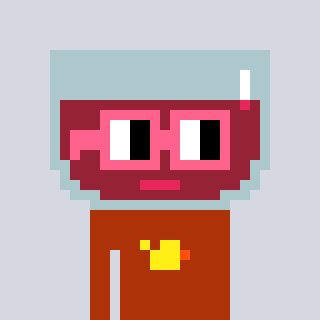
a pixel art character with square pink glasses, a wine-shaped head and a hotbrown-colored body on a cool background